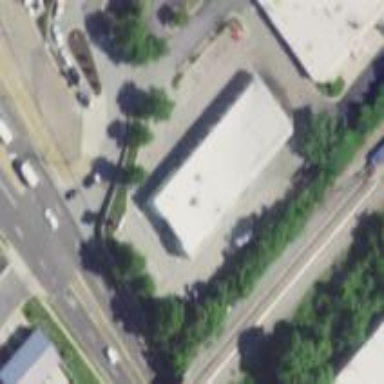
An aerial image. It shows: Commercial building housing car repair shop.